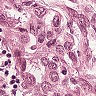
Metastatic tissue present: yes